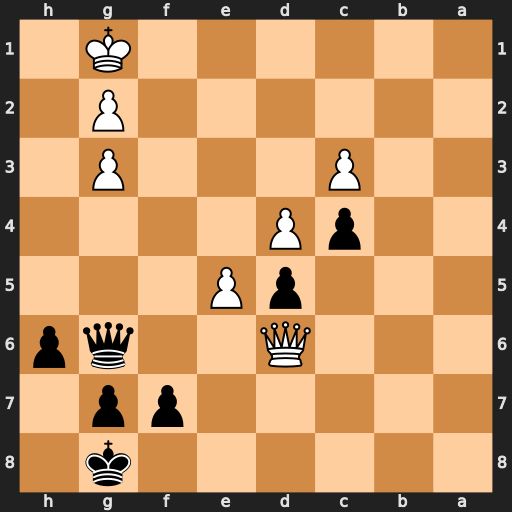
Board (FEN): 6k1/5pp1/3Q2qp/3pP3/2pP4/2P3P1/6P1/6K1
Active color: b
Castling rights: -
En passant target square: -
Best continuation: Qxd6 exd6 Kf8